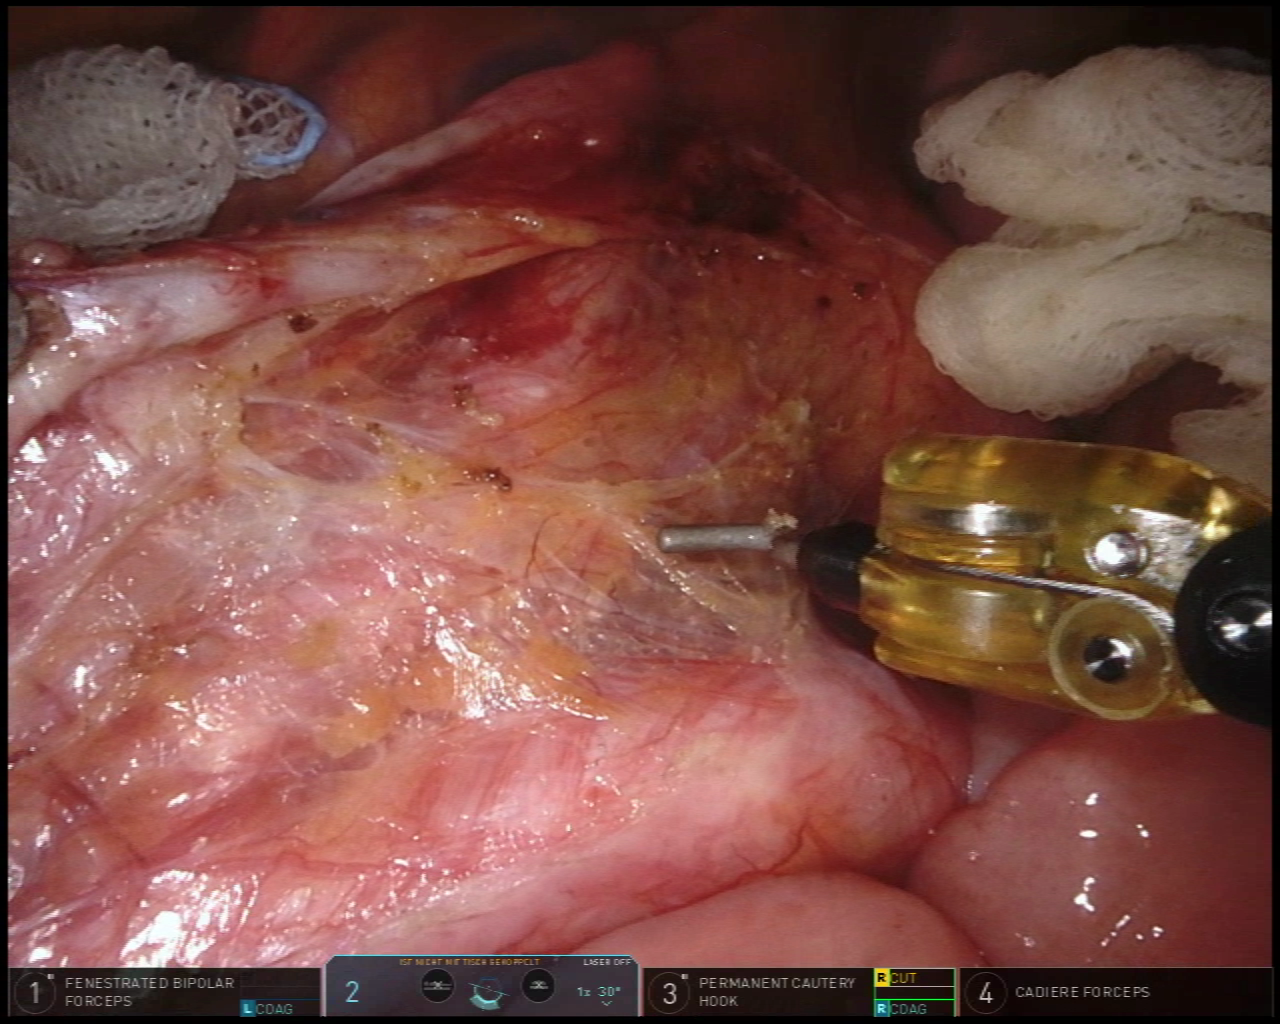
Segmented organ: small_intestine
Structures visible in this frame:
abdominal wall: no
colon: no
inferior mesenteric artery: yes
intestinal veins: no
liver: no
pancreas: no
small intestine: yes
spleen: no
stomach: no
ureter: yes
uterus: no
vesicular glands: no